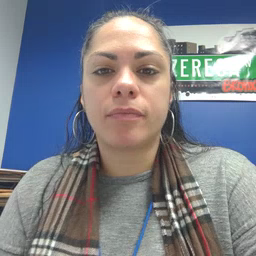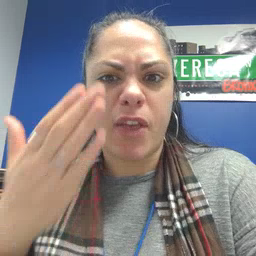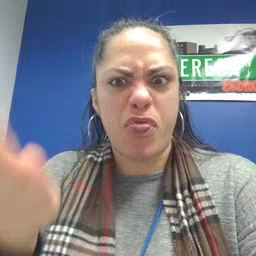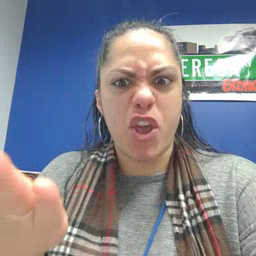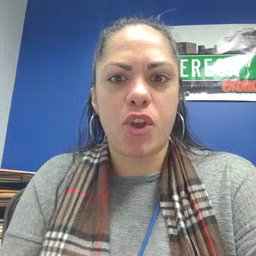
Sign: there